The plot shows how the frequency content of a bearing vibration signal evolves over time (STFT spectrogram). What is the most likely bearing condition (normal, inner_race, outer_race, ball)?
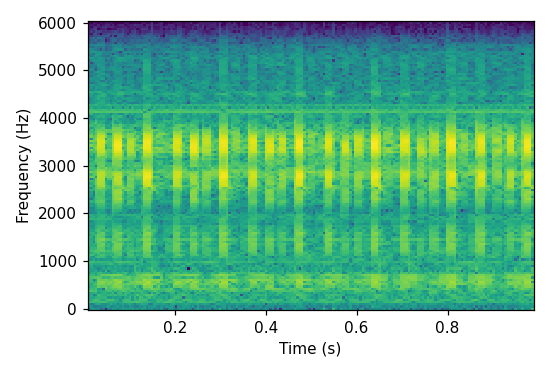
Answer: outer_race